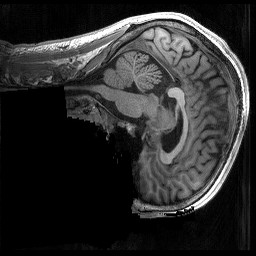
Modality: T1w
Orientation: sagittal
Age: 23
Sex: male
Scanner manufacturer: siemens
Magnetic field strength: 3 T
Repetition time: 2.3 s
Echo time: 0.00298 s